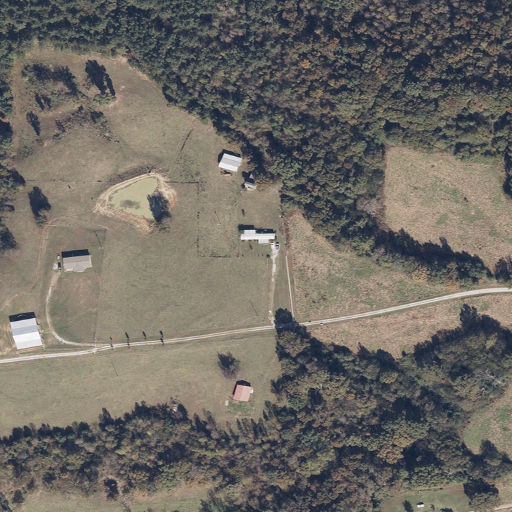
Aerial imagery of mountain in Alabama named Sykes Mountain containing pasture, deciduous forest, evergreen forest, grassland, mixed forest, shrub, and open development